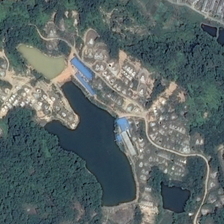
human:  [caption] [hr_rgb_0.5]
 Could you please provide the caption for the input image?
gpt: many green trees are around two irregular ponds of different sizes in a resort area .

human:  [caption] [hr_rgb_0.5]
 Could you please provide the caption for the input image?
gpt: the river is blue and the trees are green .

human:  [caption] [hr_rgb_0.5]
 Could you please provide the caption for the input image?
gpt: many green trees are around two irregular ponds of different sizes in a resort area .

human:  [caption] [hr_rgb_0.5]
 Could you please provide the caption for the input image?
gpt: this is an overlooking the figure of a place .

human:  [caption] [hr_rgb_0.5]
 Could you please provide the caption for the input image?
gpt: this is an overlooking the figure of a place .